Frequency: 55000
Velocity: 0,1705
Power: 41,8
Pulse duration: 0,0000001
Pass count: 1
Magnification: 10
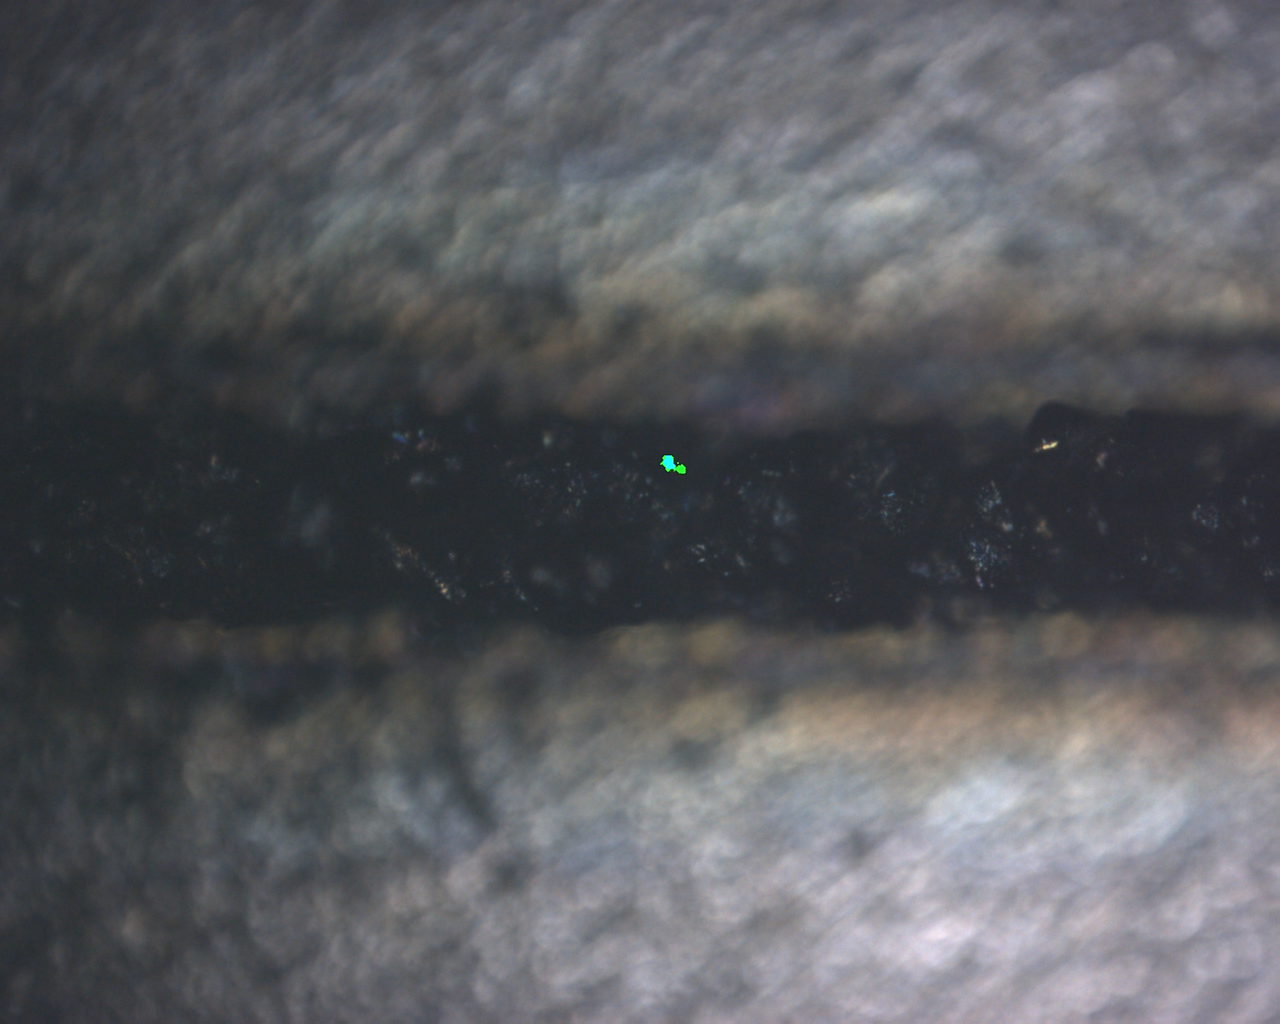
Measured width: 119.382
Other width: 85.679